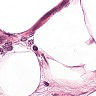
Metastatic tissue present: yes